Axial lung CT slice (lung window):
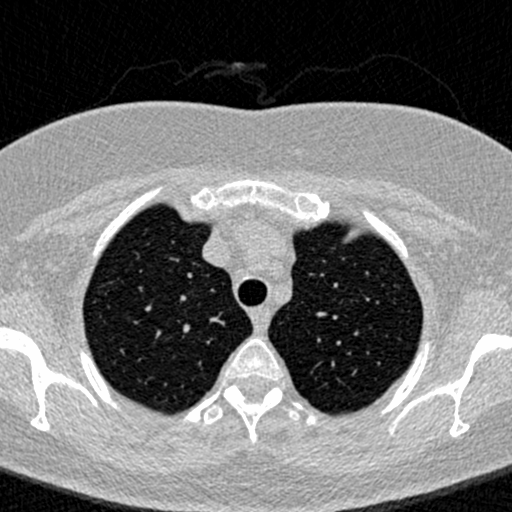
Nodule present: no